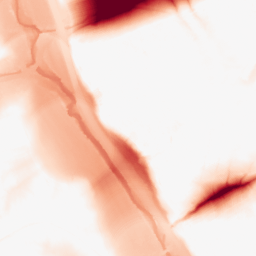
Category: morphological
Decomposition family: tophat
Decomposition parameters: size: 50
mode: black
Upsampling method: sinc_hamming
Upsampling parameters: scale: 4
kernel_size: 16
Upsampling scale: 4